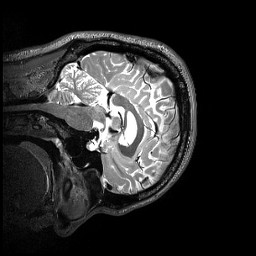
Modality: T2w
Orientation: sagittal
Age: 31
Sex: male
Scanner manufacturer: siemens
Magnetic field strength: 3 T
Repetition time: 3.2 s
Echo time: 0.565 s